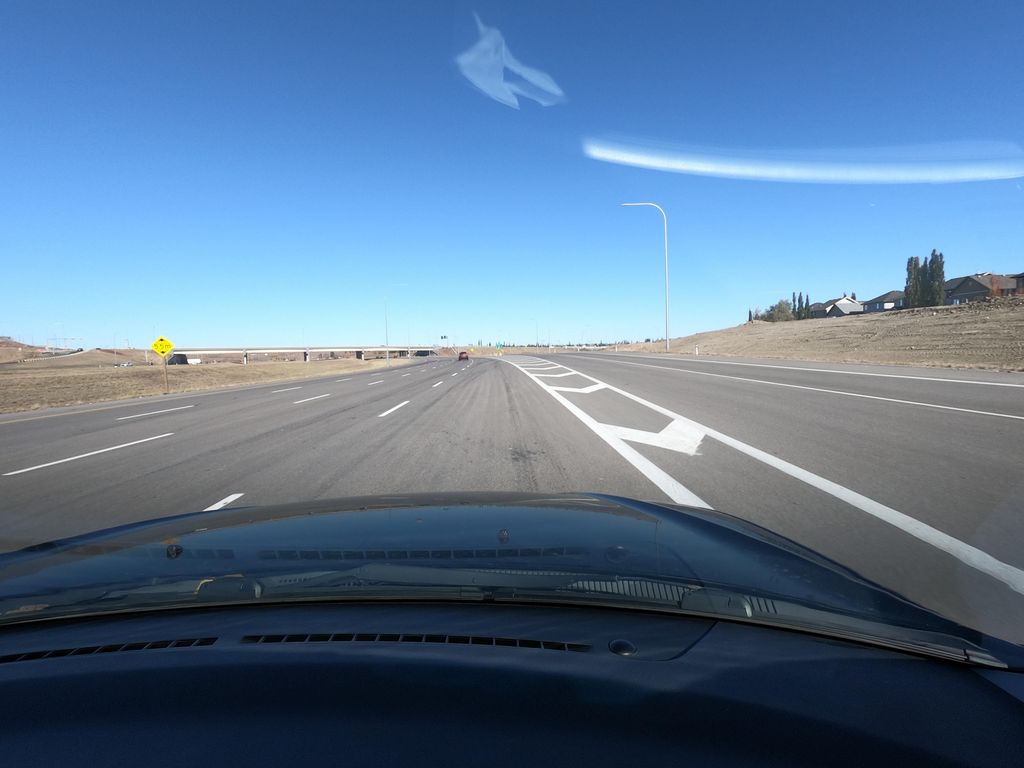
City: calgary